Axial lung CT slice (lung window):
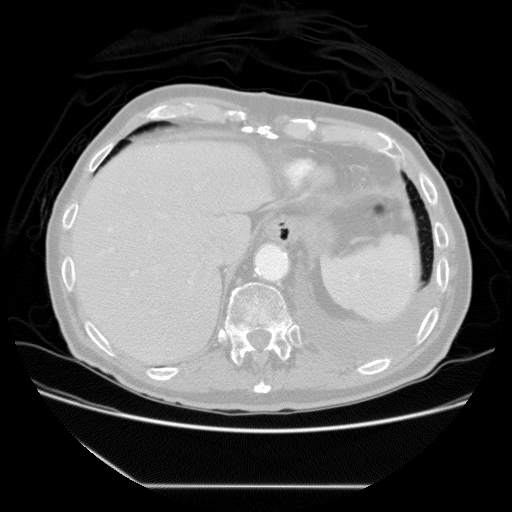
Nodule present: no